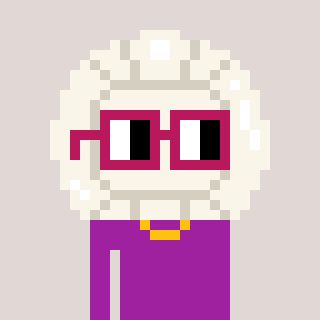
a pixel art character with square dark red glasses, a volleyball-shaped head and a magenta-colored body on a warm background